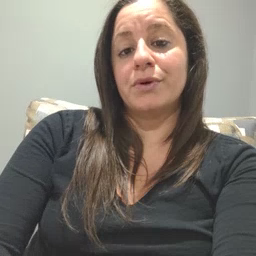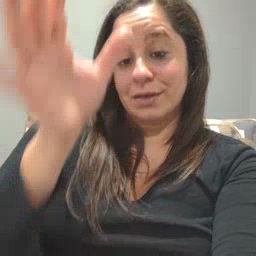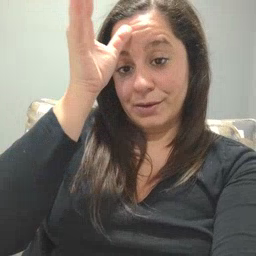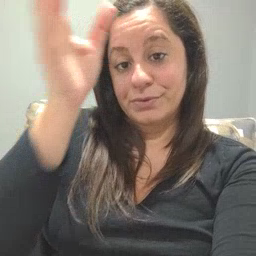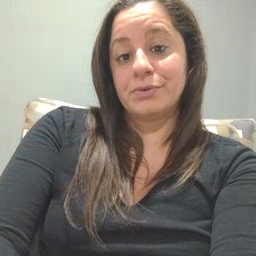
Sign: dad